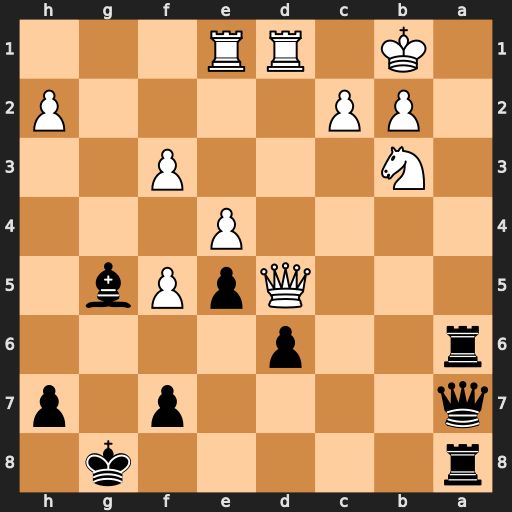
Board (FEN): r5k1/q4p1p/r2p4/3QpPb1/4P3/1N3P2/1PP4P/1K1RR3
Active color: b
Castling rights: -
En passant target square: -
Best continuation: Ra1+ Nxa1 Qxa1#